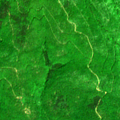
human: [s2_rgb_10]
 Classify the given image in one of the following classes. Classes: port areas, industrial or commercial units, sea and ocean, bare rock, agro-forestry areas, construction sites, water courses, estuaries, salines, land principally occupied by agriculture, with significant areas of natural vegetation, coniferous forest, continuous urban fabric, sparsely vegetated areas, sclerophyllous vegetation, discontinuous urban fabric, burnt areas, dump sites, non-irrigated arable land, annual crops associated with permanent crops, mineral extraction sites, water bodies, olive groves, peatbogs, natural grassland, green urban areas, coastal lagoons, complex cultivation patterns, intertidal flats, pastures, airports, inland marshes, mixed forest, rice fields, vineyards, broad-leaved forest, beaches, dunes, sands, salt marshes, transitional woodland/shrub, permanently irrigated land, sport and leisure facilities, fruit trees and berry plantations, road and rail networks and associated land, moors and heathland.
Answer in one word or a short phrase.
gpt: broad-leaved forest, mixed forest